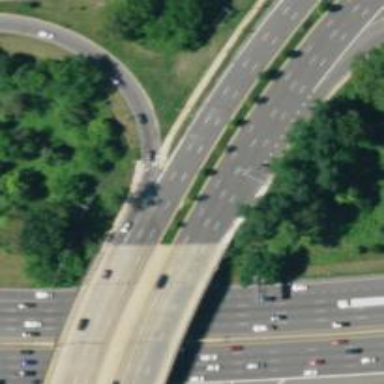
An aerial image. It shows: Trunk highway.